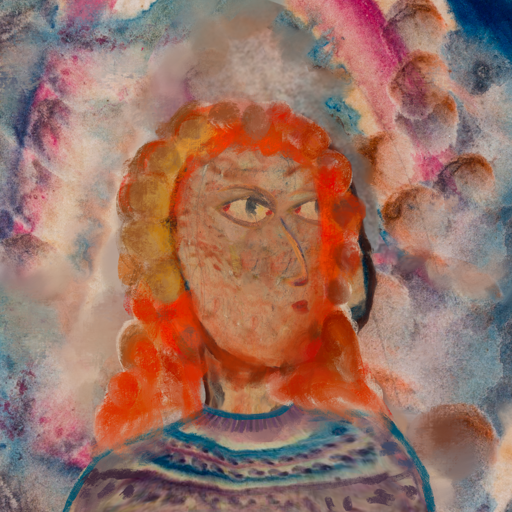
Background: Rupkatha, Head And Neck Side: Orphan, Face Side: GypsyMother, Bust: HillGirl, Hair Side: Rupkatha, Head Accessory: Blank, Second Necklace: Blank, Necklace: Blank, Baby: Blank